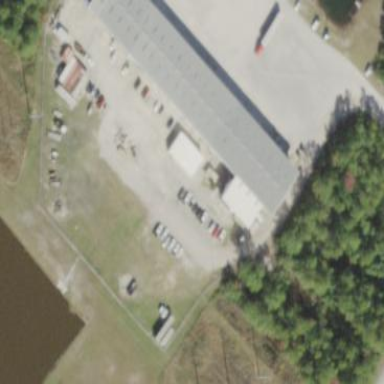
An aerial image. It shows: Building that serves as food bank.